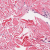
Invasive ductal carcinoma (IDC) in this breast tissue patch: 0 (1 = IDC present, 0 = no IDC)